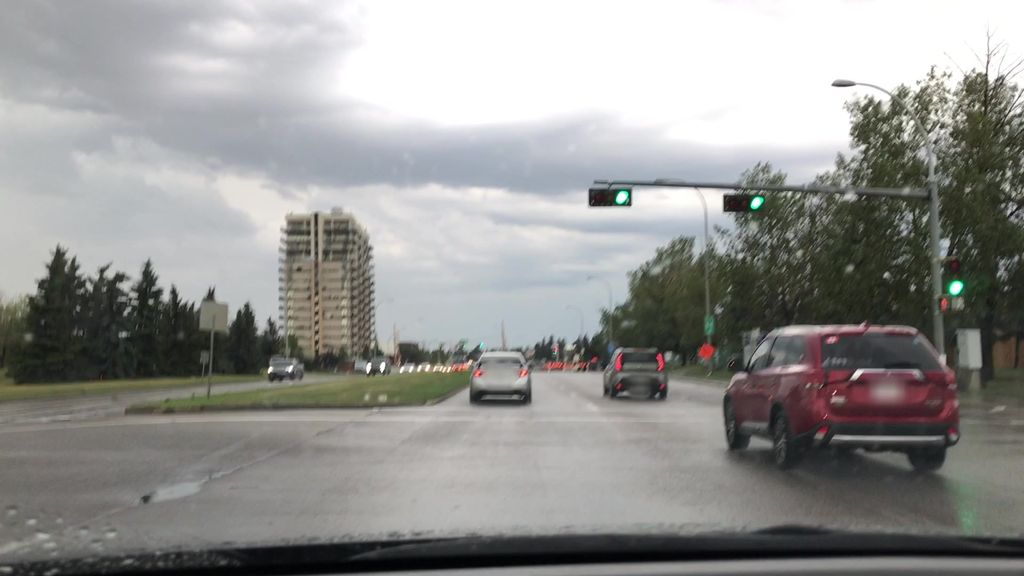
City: edmonton